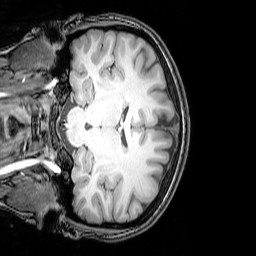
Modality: T1w
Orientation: coronal
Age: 24
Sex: female
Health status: healthy
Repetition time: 0.081 s
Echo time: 0.037 s